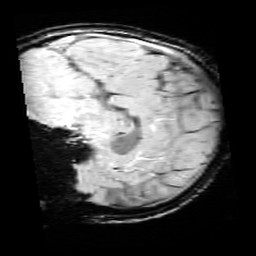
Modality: SWI
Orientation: sagittal
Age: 12
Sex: male
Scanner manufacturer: siemens
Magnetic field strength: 3 T
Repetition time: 0.027 s
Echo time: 0.02 s